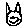
Label: cat